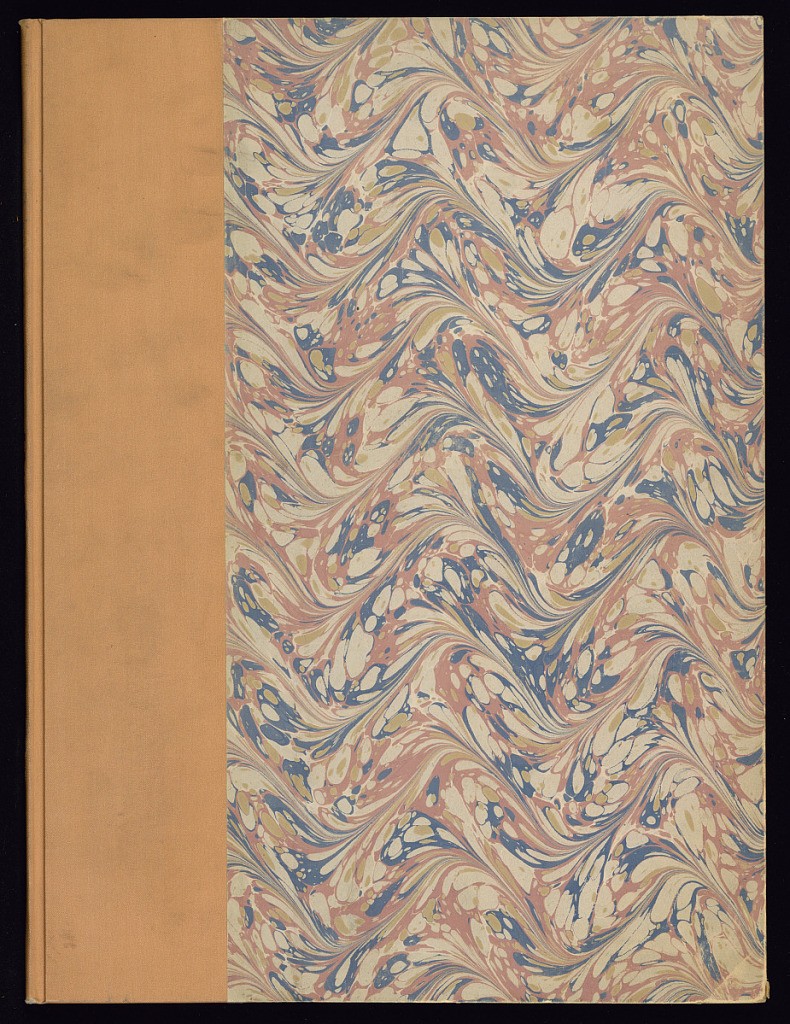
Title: Nouveau Cahier de Rampes
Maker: Alexandre Tessier, French, active 1800 – 1830
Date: early 19th century
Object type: Album
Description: Album containing staircase balustrade designs. The designs are titled, and the plates are numbered.